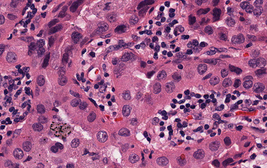
Tumor epithelial tissue: yes
Tumor-associated stroma tissue: yes
Normal tissue: no